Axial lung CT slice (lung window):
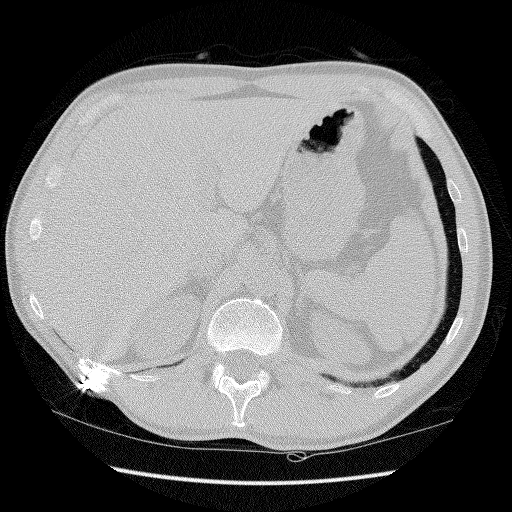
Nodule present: no